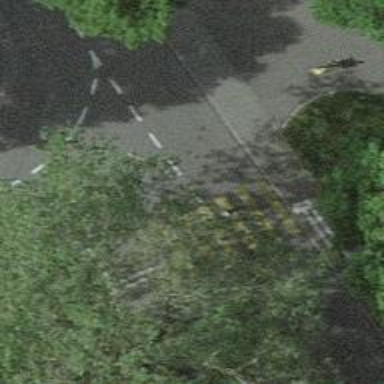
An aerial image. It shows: Uncontrolled road crossing.